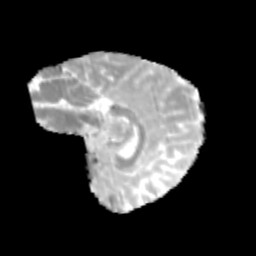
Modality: MD
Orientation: sagittal
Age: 9
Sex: male
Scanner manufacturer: siemens
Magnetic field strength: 3 T
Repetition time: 3.8 s
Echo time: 0.07 s